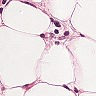
Metastatic tissue present: yes